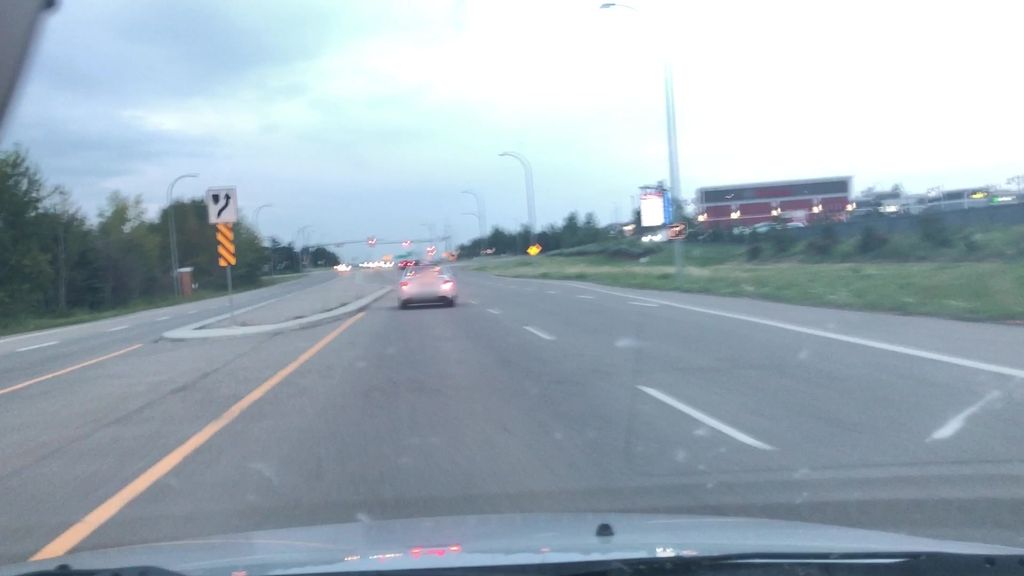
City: edmonton